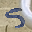
Label: 5